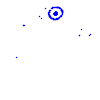
Particle: proton